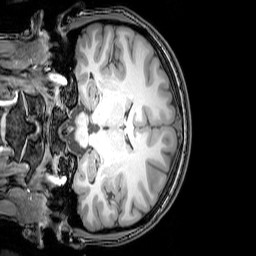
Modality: T1w
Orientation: coronal
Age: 20
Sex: female
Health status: healthy
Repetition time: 0.081 s
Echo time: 0.037 s